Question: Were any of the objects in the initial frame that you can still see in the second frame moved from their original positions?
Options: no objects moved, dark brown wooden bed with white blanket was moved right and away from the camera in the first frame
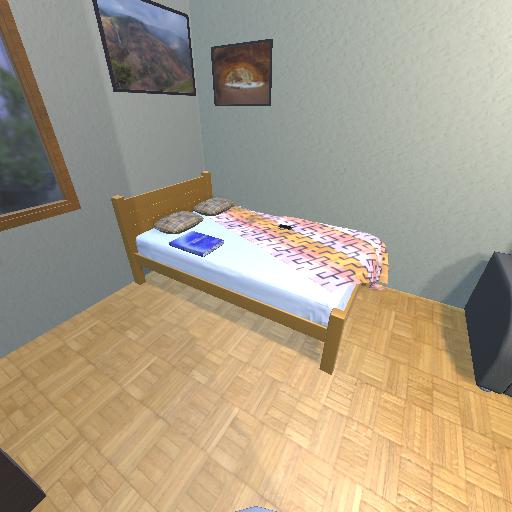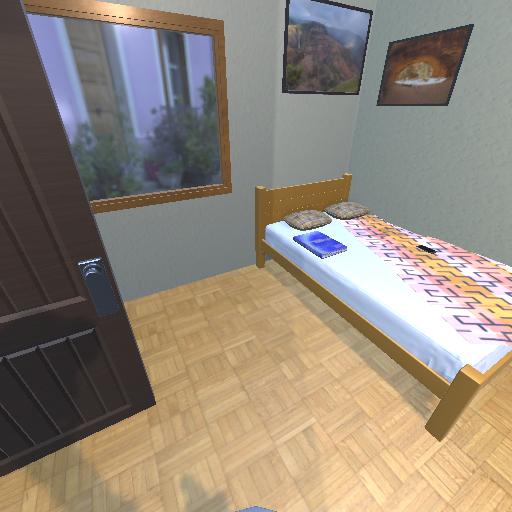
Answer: no objects moved